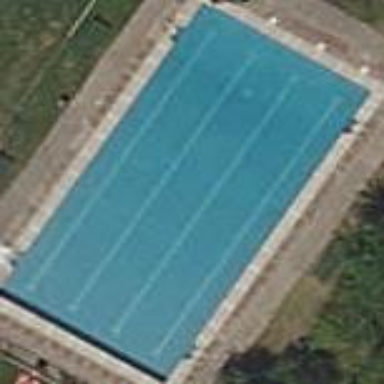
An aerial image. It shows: Swimming pool located in leisure land.